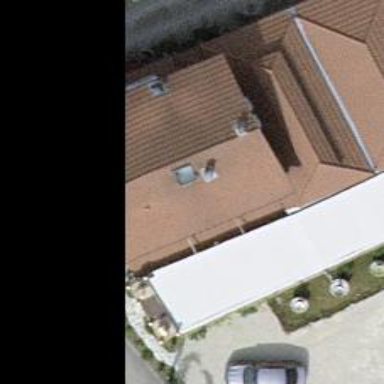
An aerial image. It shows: Restaurant.